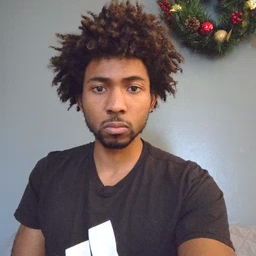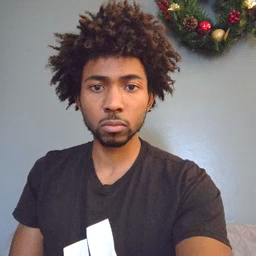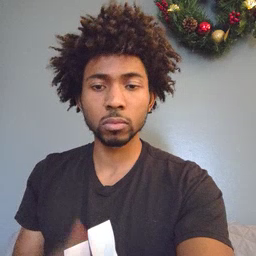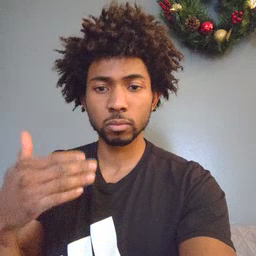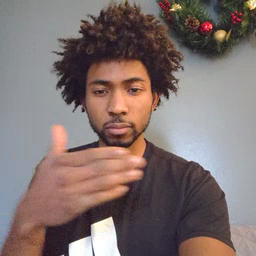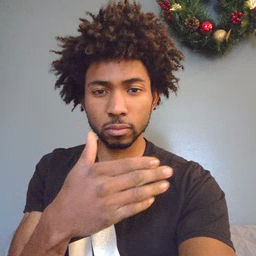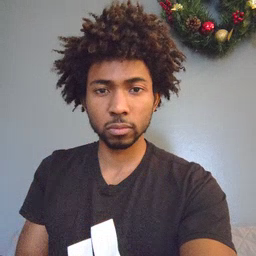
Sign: fish